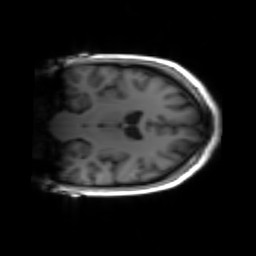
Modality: inplaneT1
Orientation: coronal
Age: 26
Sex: female
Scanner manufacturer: siemens
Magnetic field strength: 3 T
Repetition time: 1.2 s
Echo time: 0.00251 s